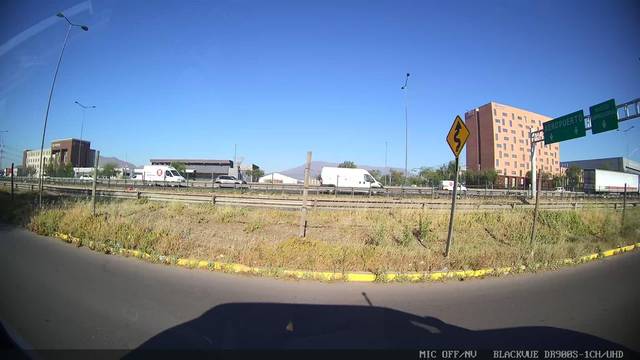
Region: Chile
Coordinates: -33.43, -70.784